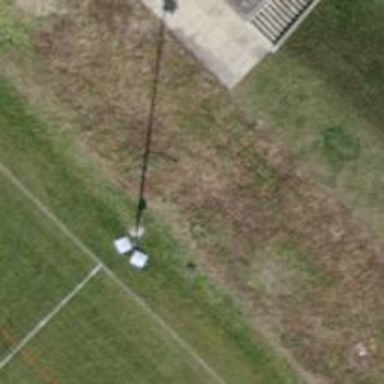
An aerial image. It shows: Floodlight.